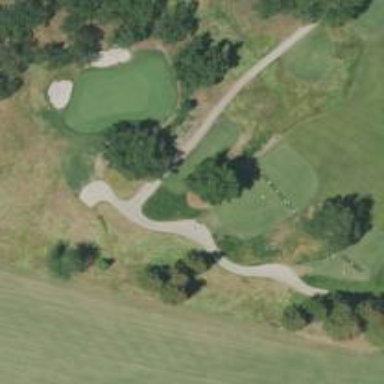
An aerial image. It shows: Service road designated as golf cart path.